Question: I want to add small lines under the Edit Texts like the following , How can I do that ?

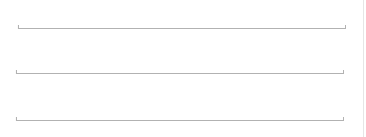
Answer: This is by default look of Edittext in Holo Theme. so just apply Holo Theme.
if you want to apply Holo Theme. set
'''
<uses-sdk android:minSdkVersion="10" android:targetSdkVersion="17" />
'''
and inside folder
'''
<resources>
<!--
Base application theme for API 11+. This theme completely replaces
AppBaseTheme from res/values/styles.xml on API 11+ devices.
-->
<style name="AppBaseTheme" parent="android:Theme.Holo.Light">
<!-- API 11 theme customizations can go here. -->
</style>
'''
and inside folder
'''
<resources>
<!--
Base application theme, dependent on API level. This theme is replaced
by AppBaseTheme from res/values-vXX/styles.xml on newer devices.
-->
<style name="AppBaseTheme" parent="android:Theme.Light.NoTitleBar">
<!--
Theme customizations available in newer API levels can go in
res/values-vXX/styles.xml, while customizations related to
backward-compatibility can go here.
-->
</style>
<!-- Application theme. -->
<style name="AppTheme" parent="AppBaseTheme">
<!-- All customizations that are NOT specific to a particular API-level can go here. -->
</style>
<style name="progressbar_holo" parent="@android:style/Theme.Light">
</style>
'''
and in
'''
android:theme="@style/AppTheme"
'''
in TAG.